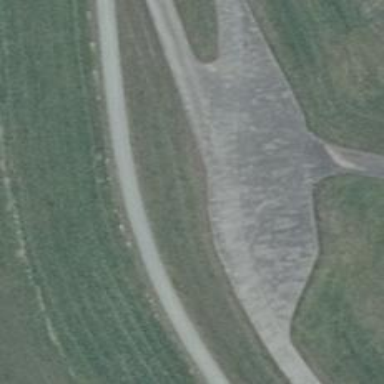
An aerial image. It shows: Gravel path with embankment alongside it.